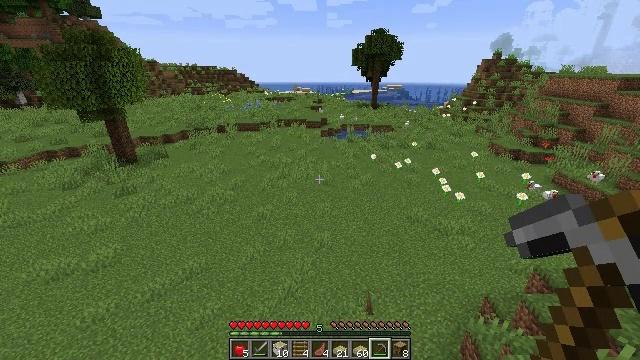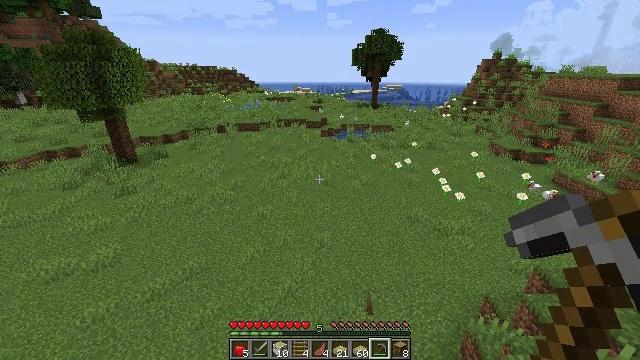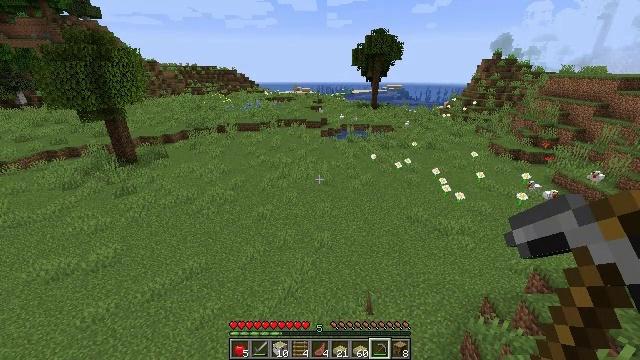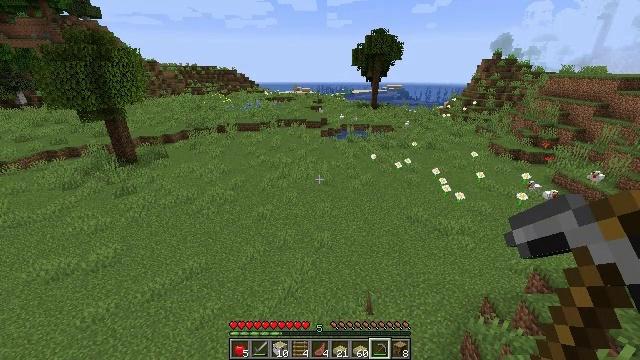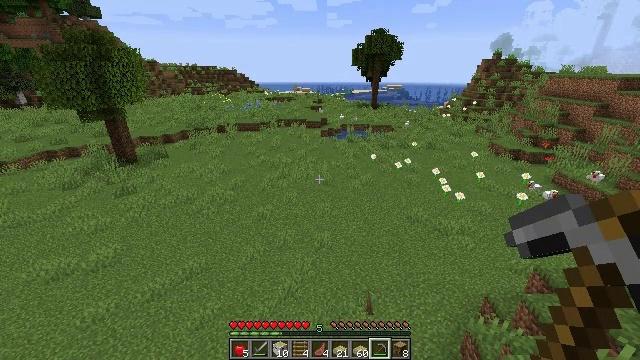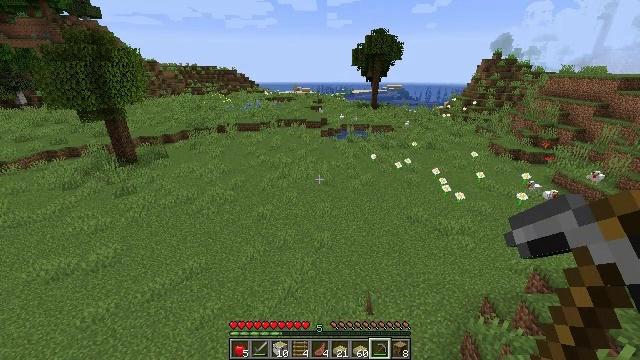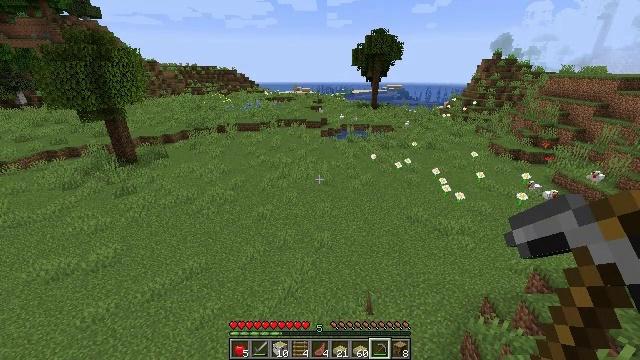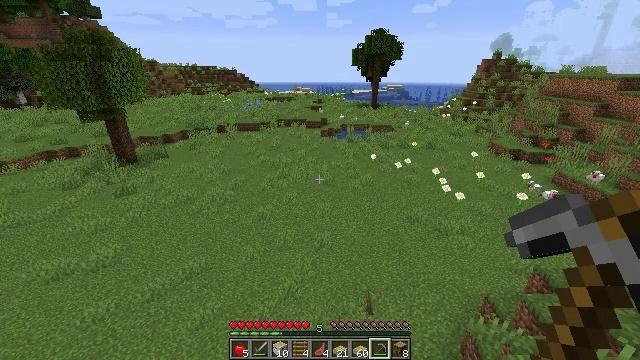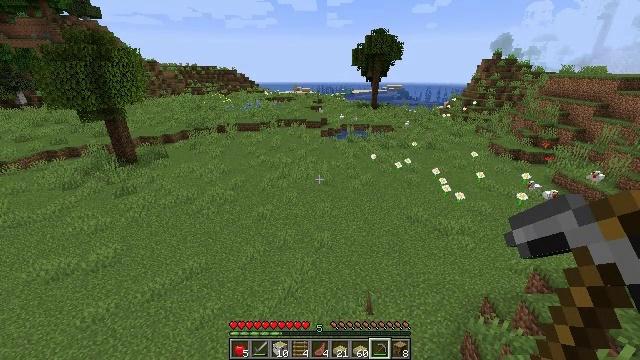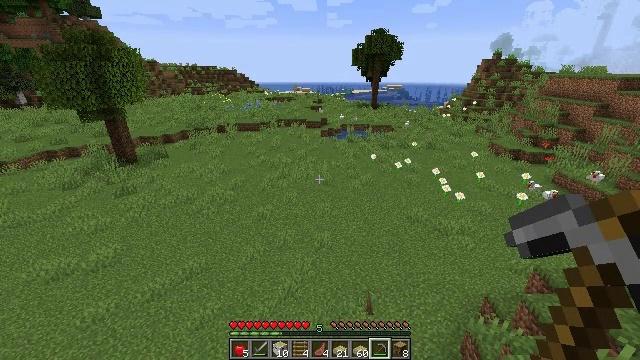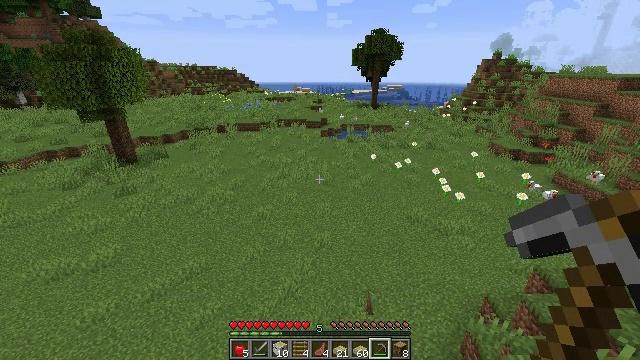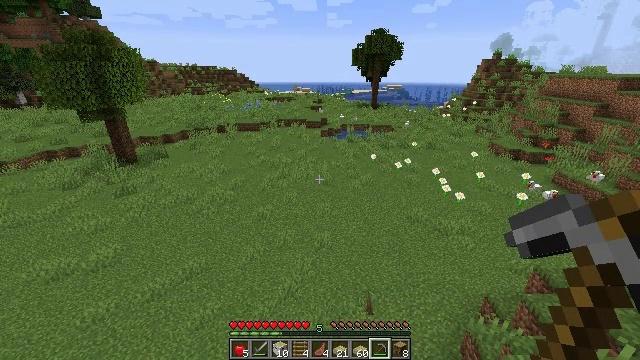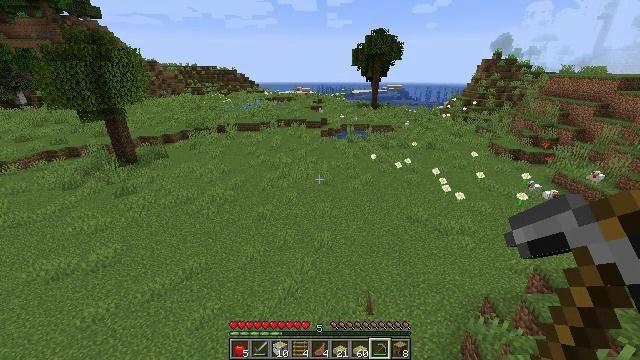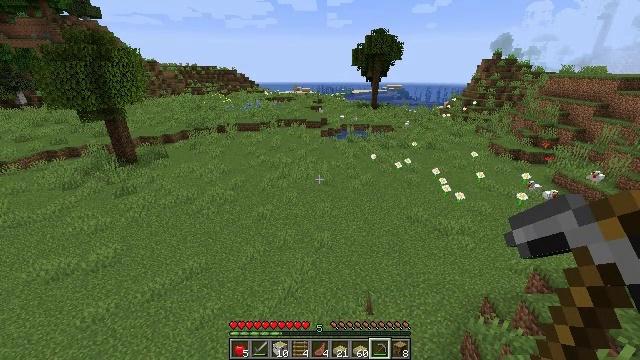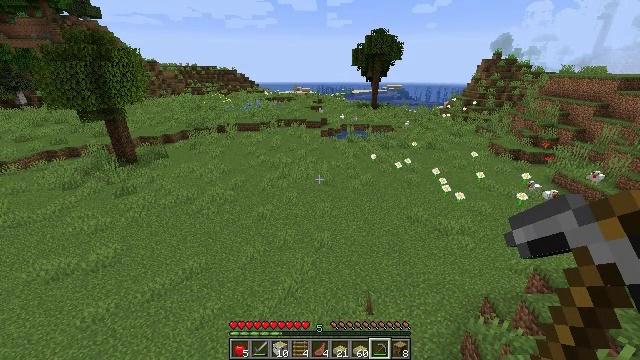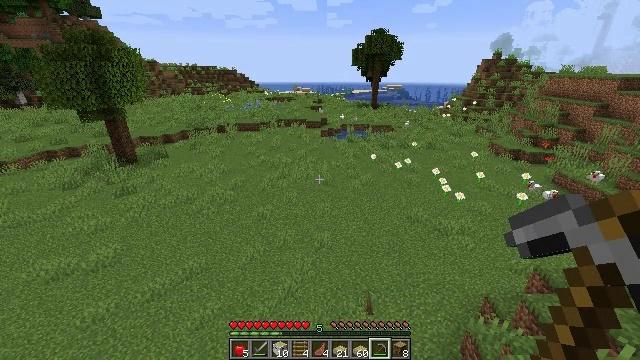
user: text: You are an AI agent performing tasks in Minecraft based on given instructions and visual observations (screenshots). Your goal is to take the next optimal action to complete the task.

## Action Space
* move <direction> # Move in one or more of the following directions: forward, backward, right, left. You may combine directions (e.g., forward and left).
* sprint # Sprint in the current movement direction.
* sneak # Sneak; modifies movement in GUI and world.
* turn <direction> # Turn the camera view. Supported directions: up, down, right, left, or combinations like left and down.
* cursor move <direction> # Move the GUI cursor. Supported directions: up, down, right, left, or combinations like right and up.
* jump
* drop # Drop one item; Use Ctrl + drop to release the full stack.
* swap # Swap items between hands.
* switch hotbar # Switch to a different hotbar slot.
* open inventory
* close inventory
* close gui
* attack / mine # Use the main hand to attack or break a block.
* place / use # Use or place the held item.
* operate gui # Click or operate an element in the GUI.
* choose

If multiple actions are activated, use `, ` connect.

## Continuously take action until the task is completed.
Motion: motion action
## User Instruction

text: Create a birch door with birch planks.
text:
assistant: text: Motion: no_op
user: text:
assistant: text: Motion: no_op
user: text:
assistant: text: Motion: no_op
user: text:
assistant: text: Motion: no_op
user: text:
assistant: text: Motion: no_op
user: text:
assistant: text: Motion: no_op
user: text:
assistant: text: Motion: no_op
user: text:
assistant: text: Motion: no_op
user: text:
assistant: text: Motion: no_op
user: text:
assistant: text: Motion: no_op
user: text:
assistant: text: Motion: no_op
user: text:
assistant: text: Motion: no_op
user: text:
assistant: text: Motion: no_op
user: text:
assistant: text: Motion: no_op
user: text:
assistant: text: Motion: no_op
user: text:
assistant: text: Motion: no_op
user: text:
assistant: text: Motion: no_op
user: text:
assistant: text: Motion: no_op
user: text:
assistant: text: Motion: no_op
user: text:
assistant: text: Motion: no_op
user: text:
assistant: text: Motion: no_op
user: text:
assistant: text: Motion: turn right
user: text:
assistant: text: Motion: turn right and up
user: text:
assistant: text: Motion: turn right
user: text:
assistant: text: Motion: turn right
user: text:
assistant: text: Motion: turn right
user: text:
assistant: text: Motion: turn right and up
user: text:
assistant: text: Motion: turn right and up
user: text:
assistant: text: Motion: no_op
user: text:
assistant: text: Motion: no_op